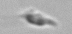
Label: flagellate_morphotype3